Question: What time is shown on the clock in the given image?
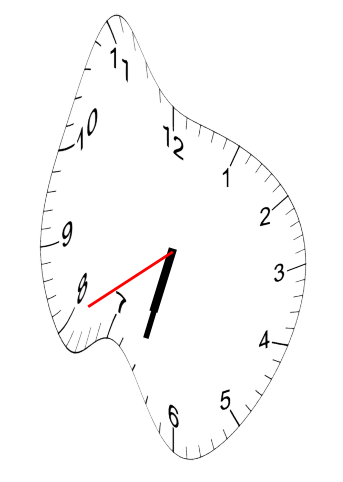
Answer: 06:32:40